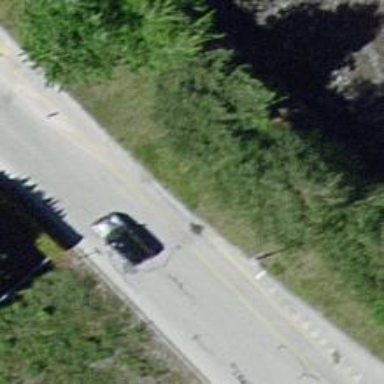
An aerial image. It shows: Asphalt sidewalk along the footway.